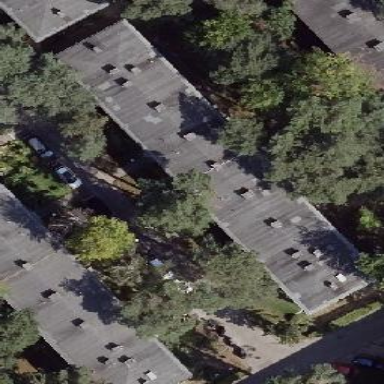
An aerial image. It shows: Building with apartments and flat roof.